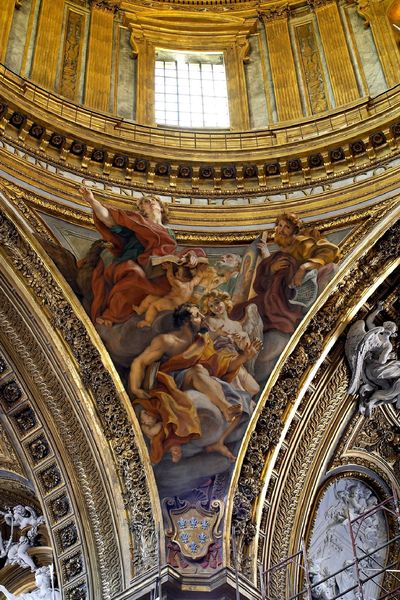
Titel: Vierungskuppel von Il Gesù in Rom
Künstler: Giovanni Battista Gaulli
Standort: Rom, Il Gesù (EU - I - Latium)
Schlagwörter: blau, himmel, wolken, fenster, hell, säulen, rot, malerei, kleidung, kirche, gold, oval, engel, putto, skulptur, bogen, farbe, kuppel, foto, gerüst, auffahrt, heilige, fresko, blustrade, fresko#